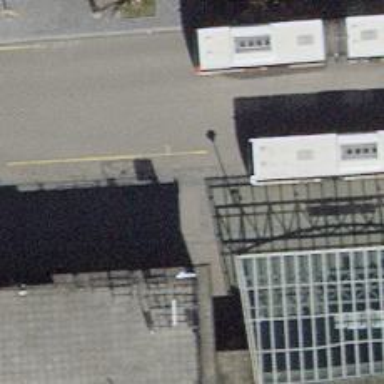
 serving as platform for public transportation."